Field crop: maize
Growth stage: 2
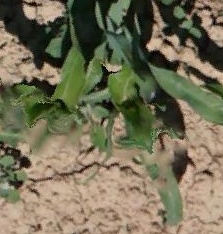
Species: maize